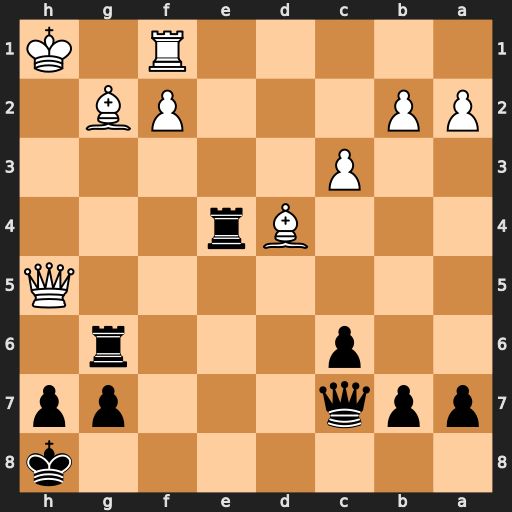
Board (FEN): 7k/ppq3pp/2p3r1/7Q/3Br3/2P5/PP3PB1/5R1K
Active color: b
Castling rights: -
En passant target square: -
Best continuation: Rxd4 cxd4 Rh6 Qxh6 gxh6